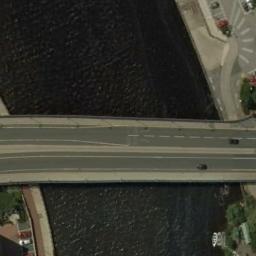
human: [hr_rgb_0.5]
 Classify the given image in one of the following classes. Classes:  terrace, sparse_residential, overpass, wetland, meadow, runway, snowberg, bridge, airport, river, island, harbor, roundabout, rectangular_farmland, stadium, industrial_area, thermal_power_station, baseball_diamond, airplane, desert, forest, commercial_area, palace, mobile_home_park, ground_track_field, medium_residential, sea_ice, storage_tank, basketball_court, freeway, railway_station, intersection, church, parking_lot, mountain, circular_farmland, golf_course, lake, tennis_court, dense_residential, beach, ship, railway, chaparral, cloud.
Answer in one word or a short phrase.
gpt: bridge